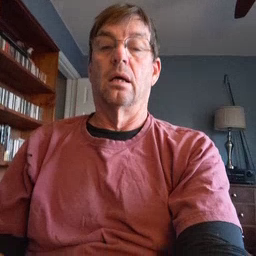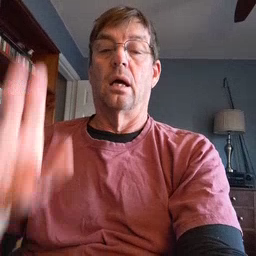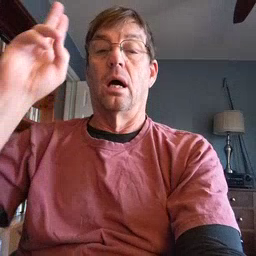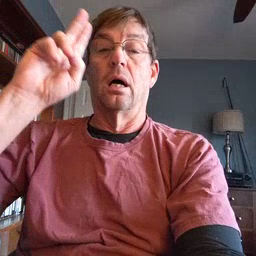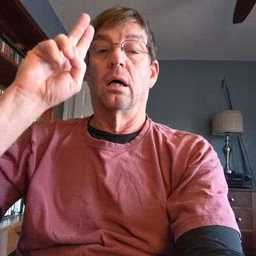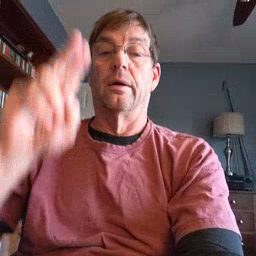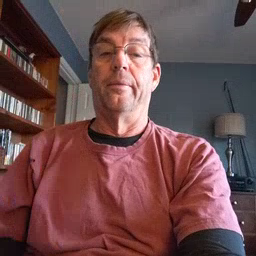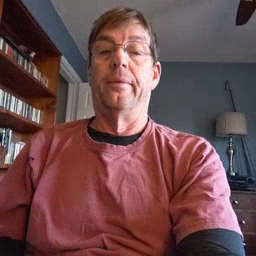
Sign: uncle